Question: I've got a "Build" pipeline that runs gradlew build on my java code and then just exports the jar as an artifact.
It is currently running on a self hosted agent as I was hoping this will help speed up the compilation.
I noticed that at the start of every run it says it is starting a new daemon as the stopped ones can't be used.
In the "Finalize job" step it says "Start cleaning up orphan processes." and then "Terminate orphan process: pid (17162) (java)". In the image below you can see that it is indeed terminating the process of the daemon.

I've tried running gradlew build on the server, and then running the CI and the CI then uses the gradle daemon. But if I have two builds running at once, the daemon will sometimes end as another is active.
Is there any way to stop the cleaning of orphan processes or keep the daemon running?
I've thought of a cron job to build something small to keep it running, but that feels like an awkward way of doing it.
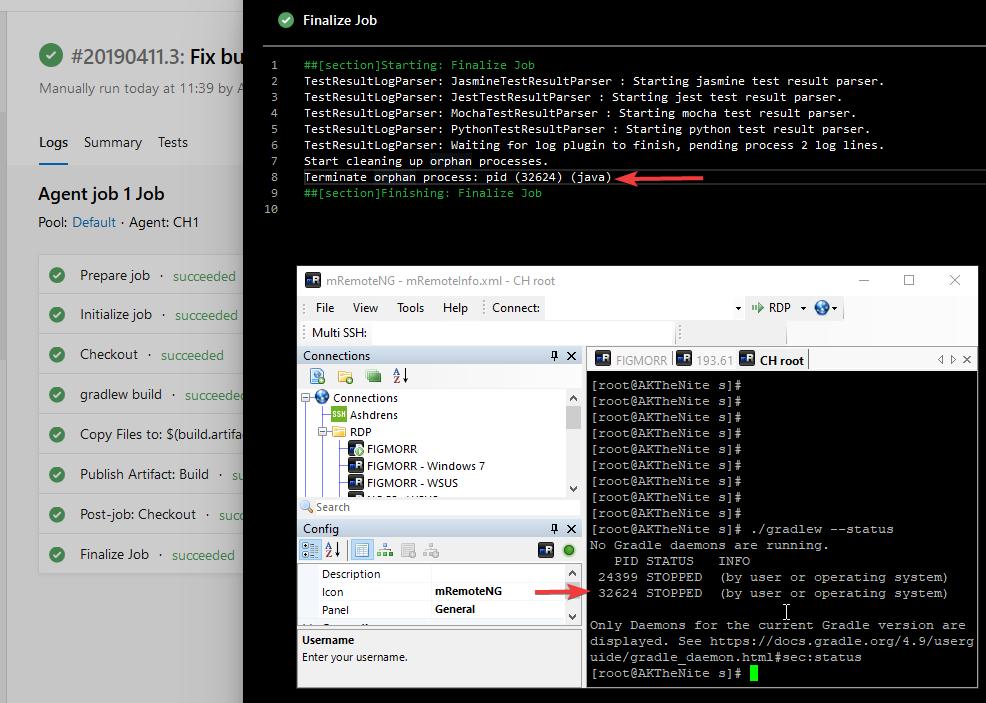
Answer: Setting process.clean to false in the variables of the release pipeline stops the "finalize job" step from killing all processes.
<URL>